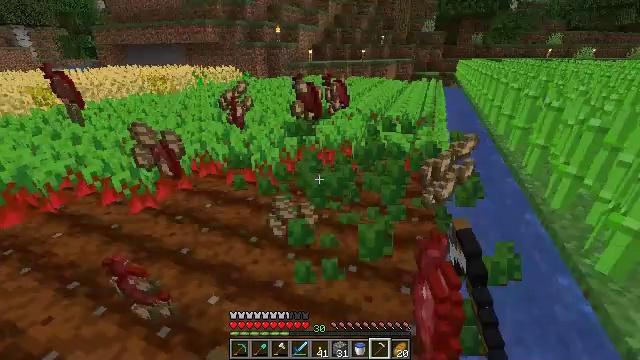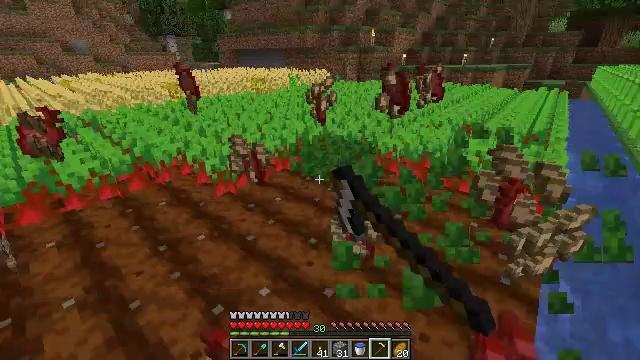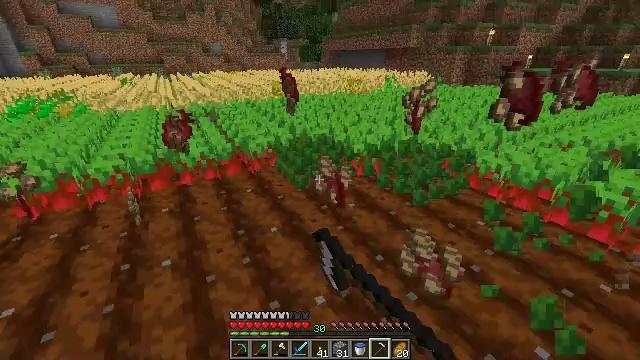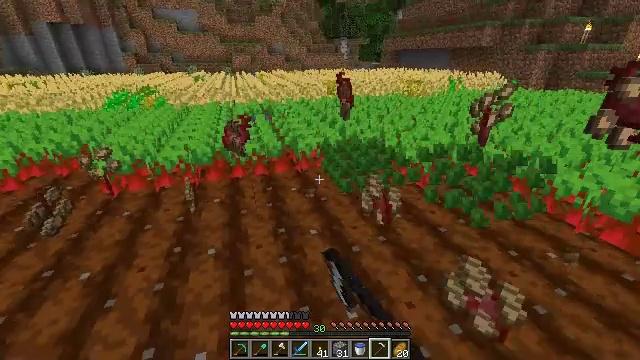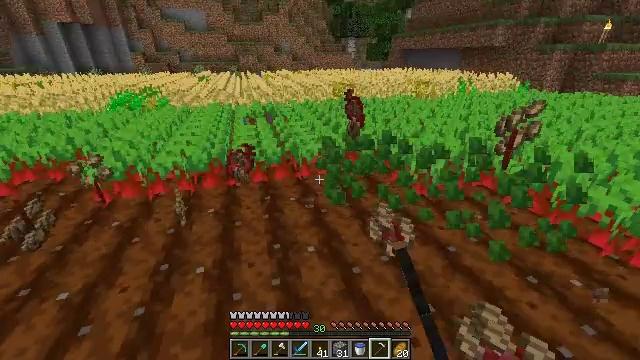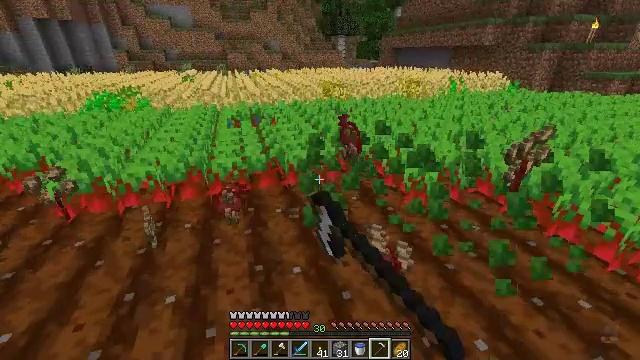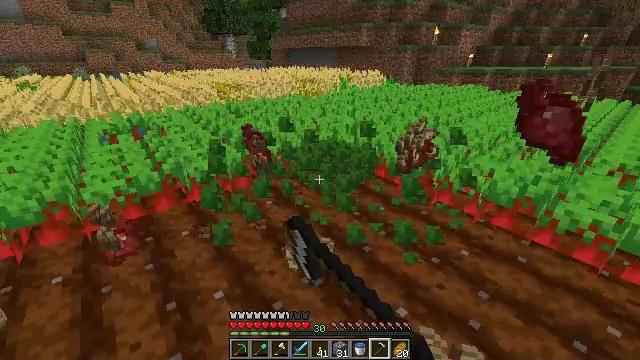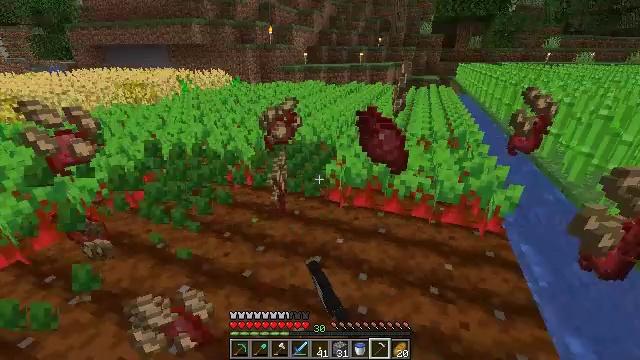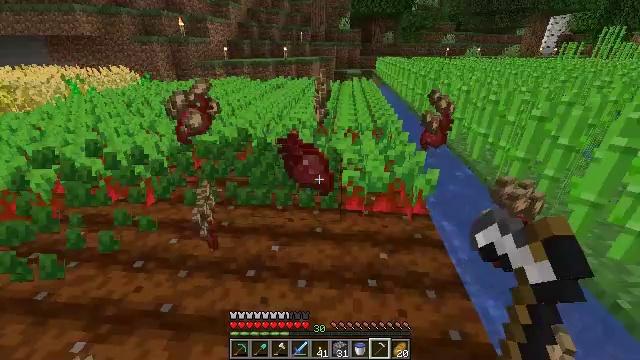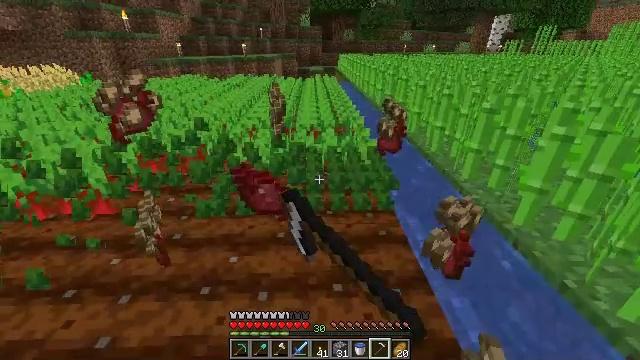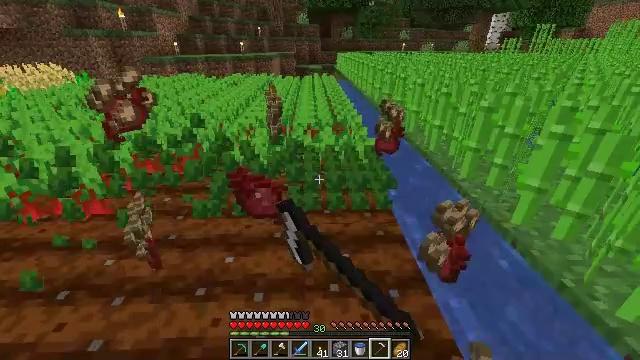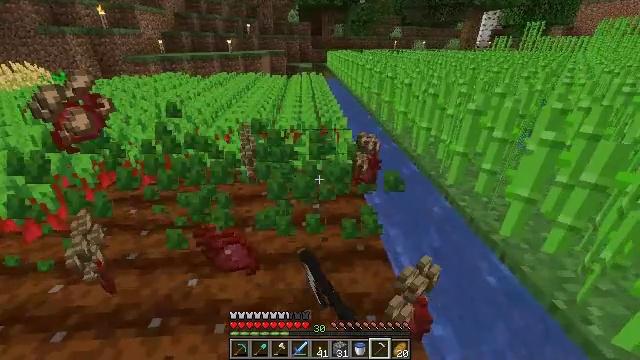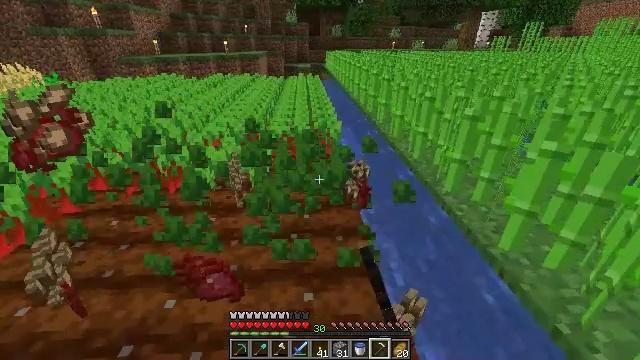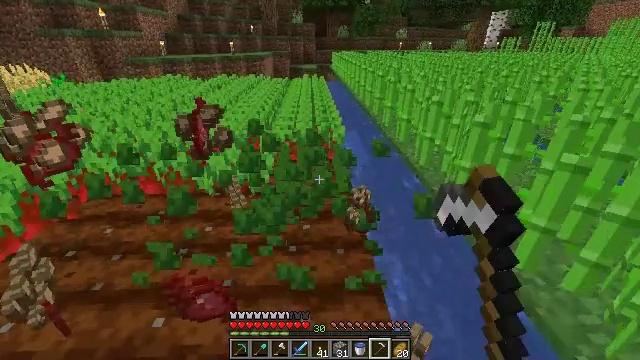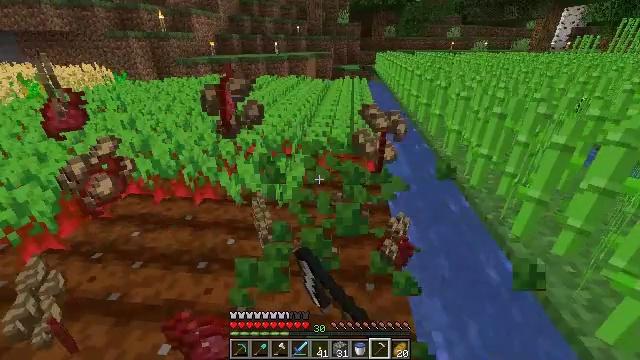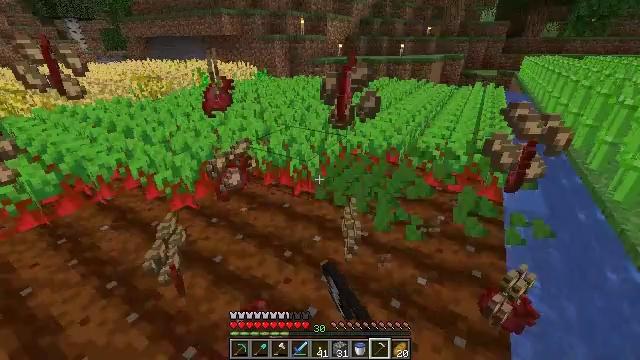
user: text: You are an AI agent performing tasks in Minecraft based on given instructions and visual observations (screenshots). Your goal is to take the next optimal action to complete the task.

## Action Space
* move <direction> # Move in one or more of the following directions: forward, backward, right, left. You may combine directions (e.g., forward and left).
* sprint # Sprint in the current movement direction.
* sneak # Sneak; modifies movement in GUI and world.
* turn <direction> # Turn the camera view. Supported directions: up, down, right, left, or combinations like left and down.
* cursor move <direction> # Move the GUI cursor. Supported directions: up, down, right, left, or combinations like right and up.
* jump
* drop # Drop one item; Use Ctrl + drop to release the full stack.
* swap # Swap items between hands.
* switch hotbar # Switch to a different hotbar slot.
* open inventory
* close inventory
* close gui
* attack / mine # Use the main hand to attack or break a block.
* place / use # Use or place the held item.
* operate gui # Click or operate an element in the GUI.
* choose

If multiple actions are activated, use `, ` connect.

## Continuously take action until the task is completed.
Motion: motion action
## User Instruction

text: Harvest the mature beetroots.
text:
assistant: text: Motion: move forward, turn left, attack / mine
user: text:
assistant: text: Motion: move forward, turn left, attack / mine
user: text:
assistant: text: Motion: move forward, turn left, attack / mine
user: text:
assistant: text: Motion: move forward, turn left, attack / mine
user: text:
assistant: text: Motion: move forward, turn right, attack / mine
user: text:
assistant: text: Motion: move forward and move right, turn right, attack / mine
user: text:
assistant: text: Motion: move forward and move right, turn right, attack / mine
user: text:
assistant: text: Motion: move forward and move right, turn right and down, attack / mine
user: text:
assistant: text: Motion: move forward and move right, turn right, attack / mine
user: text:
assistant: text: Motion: move forward and move right, attack / mine
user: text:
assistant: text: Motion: move forward and move right, turn right, attack / mine
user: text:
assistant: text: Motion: move forward, attack / mine
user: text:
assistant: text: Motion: move forward, turn left, attack / mine
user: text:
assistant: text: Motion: move forward, turn left, attack / mine
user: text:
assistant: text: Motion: move forward, turn left, attack / mine
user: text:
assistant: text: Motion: move forward, turn left, attack / mine
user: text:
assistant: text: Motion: move forward and move right, turn left, attack / mine
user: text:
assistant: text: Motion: move forward and move right, attack / mine
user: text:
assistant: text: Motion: move forward and move right, turn right, attack / mine
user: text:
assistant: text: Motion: move forward and move right, turn right, attack / mine
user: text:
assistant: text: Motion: move forward and move right, turn right, attack / mine
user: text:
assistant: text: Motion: move forward and move right, turn right, attack / mine
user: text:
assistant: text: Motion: move forward and move right, turn right, attack / mine
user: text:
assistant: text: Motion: move forward and move right, attack / mine
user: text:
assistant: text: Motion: move forward, attack / mine
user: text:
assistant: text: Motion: move forward, turn left, attack / mine
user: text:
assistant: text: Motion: move forward, turn left, attack / mine
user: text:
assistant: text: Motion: move forward, turn left, attack / mine
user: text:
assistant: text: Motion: move forward, turn left, attack / mine
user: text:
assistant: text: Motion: move forward, turn left, attack / mine